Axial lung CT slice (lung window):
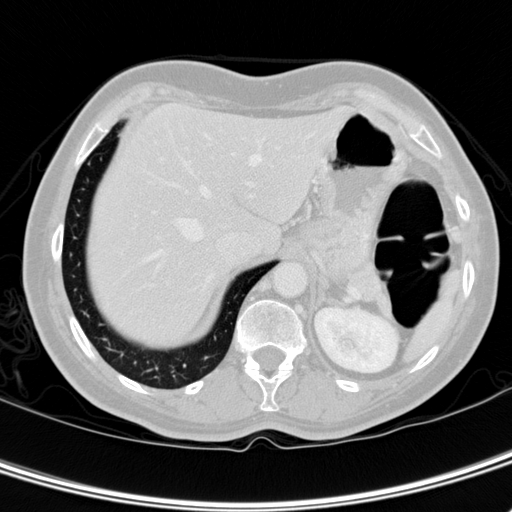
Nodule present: no